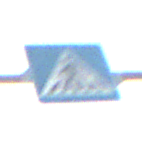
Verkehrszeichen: FussgaengerueberwegRechts
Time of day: SunriseSunset
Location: Outdoor (Special)
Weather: Clear
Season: NotSpecified
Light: Natural